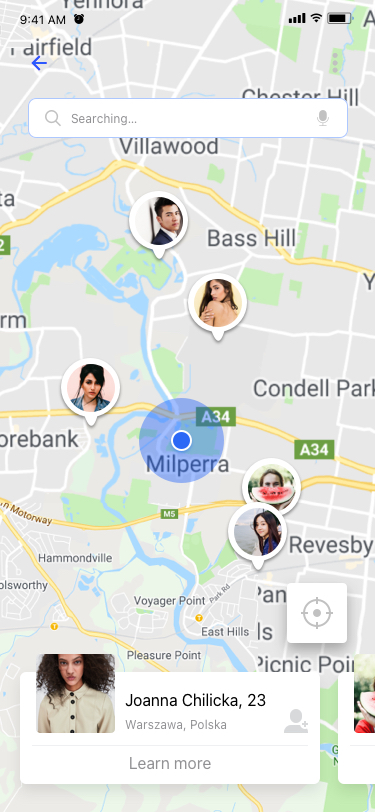
Text in this UI design:
UI Text/Heading/H4/Hightlight
9:41 AM
UI Text/Heading/H4/Hightlight
Searching…